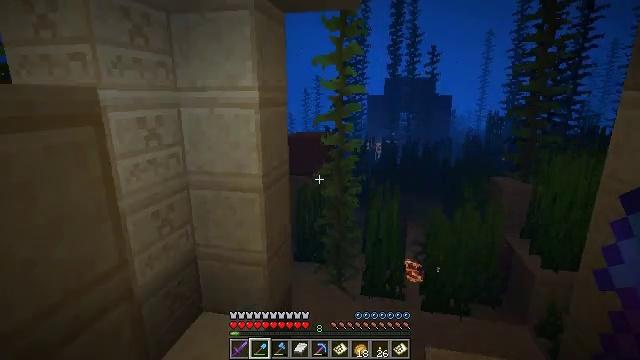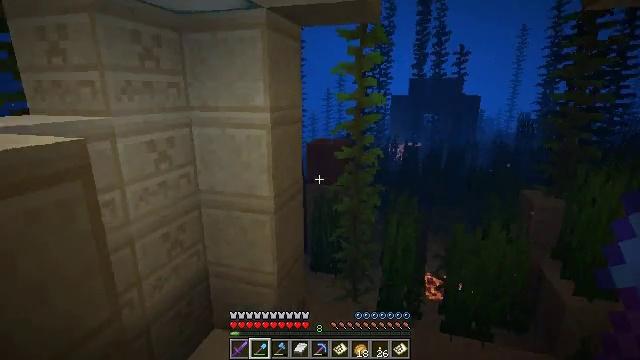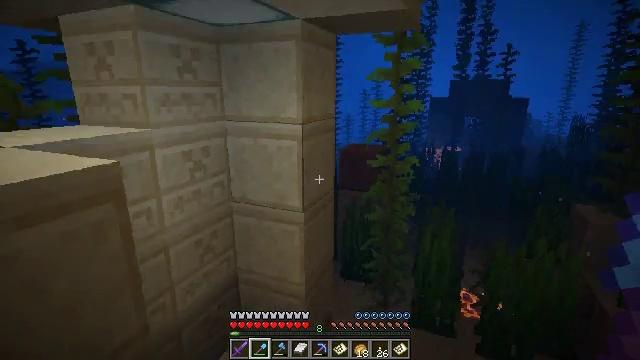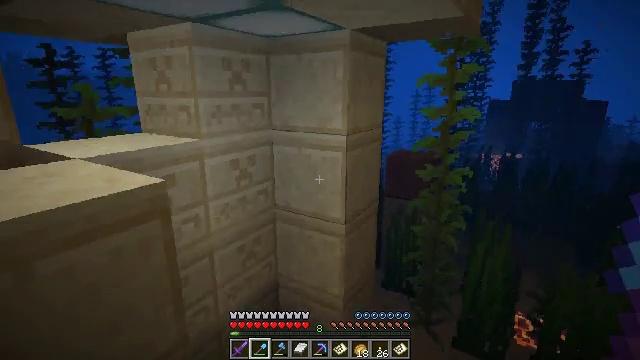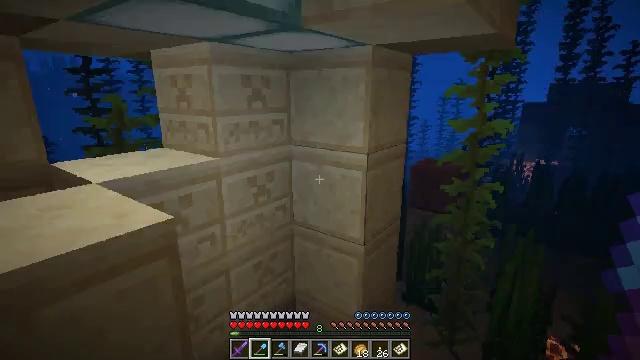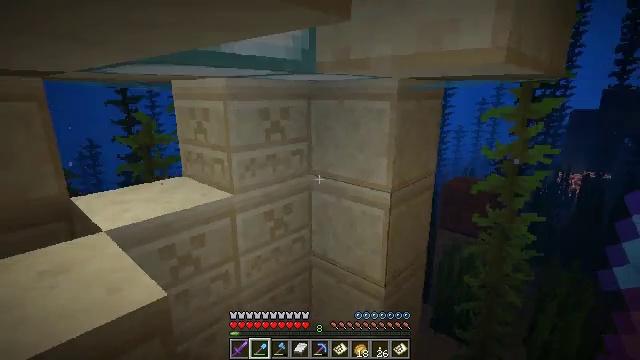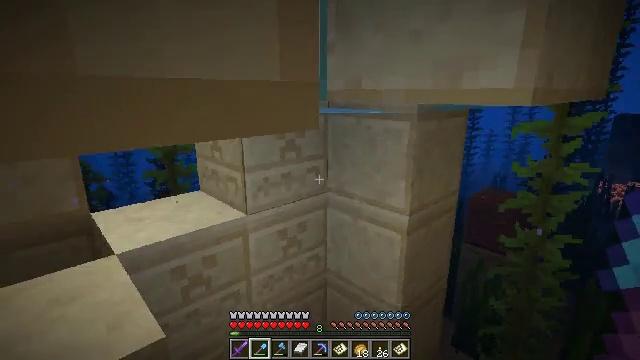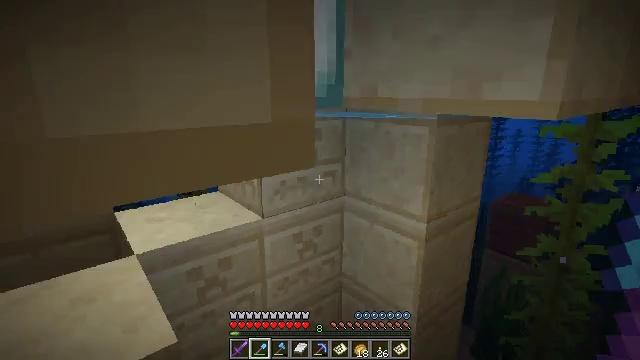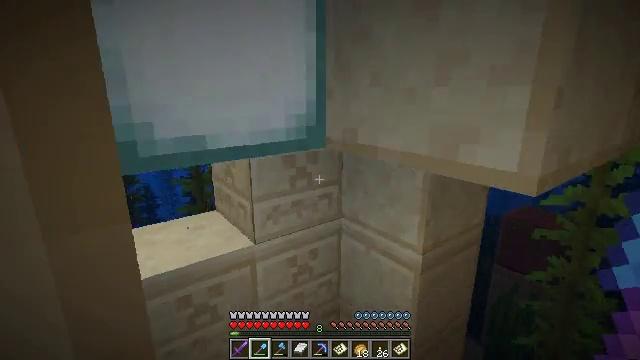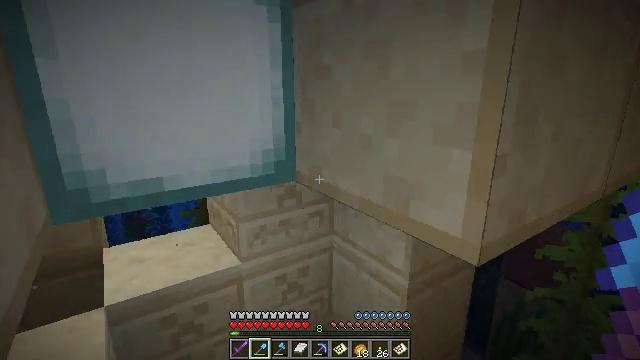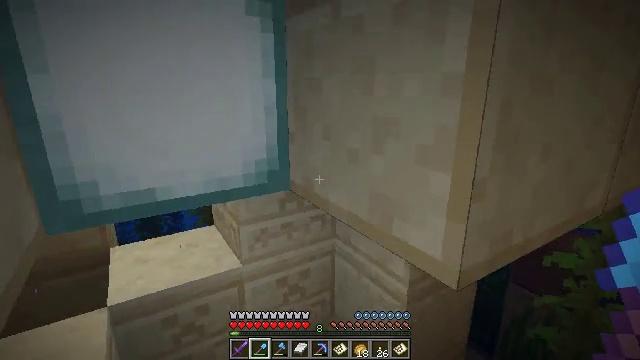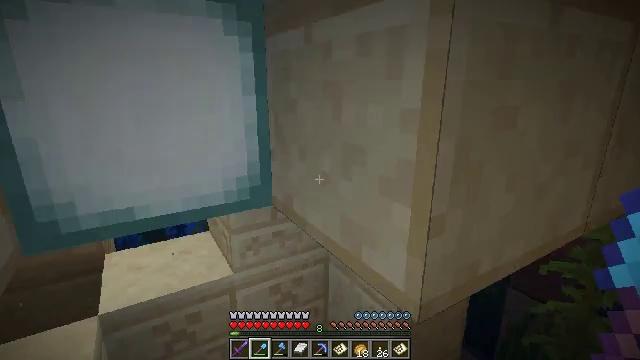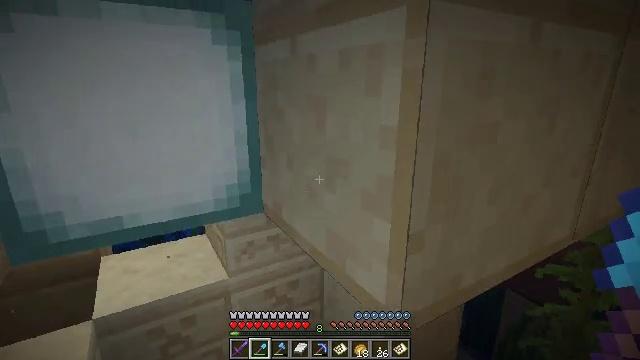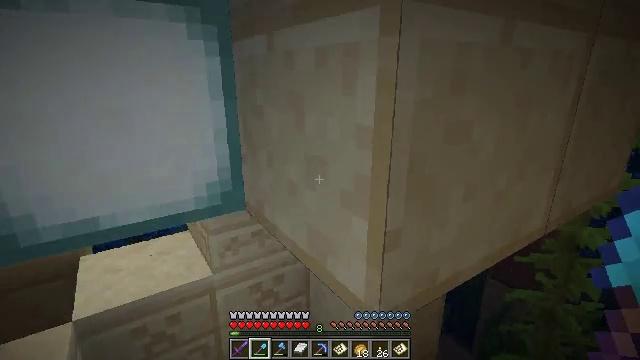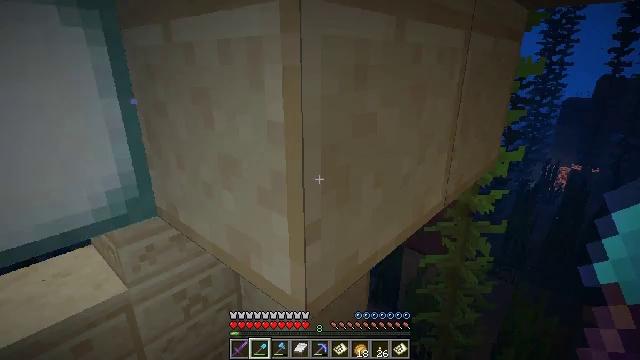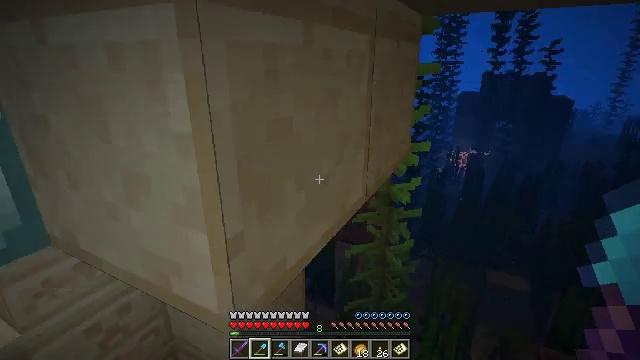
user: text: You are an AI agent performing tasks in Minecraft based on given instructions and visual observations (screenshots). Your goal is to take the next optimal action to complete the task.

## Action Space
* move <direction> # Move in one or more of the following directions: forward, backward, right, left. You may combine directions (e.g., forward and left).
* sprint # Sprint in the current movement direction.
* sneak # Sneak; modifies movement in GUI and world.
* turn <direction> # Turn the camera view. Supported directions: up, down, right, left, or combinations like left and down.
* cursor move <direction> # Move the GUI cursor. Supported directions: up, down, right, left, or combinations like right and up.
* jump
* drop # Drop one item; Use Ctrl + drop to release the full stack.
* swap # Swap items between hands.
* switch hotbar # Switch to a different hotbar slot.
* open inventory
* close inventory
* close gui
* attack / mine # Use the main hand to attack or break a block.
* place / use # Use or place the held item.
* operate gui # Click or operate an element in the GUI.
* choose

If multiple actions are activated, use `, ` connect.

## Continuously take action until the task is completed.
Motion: motion action
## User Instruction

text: Gather kelp plant by attacking it underwater.
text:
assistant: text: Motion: move forward, turn left, jump
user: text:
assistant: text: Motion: move forward, turn left, jump
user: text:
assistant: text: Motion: move forward, turn left, jump
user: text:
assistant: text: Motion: move forward, turn left, jump
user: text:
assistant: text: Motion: move forward and move right, turn left, jump
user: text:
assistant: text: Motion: move forward and move right, turn left, jump
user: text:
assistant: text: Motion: move forward and move right, turn left, jump
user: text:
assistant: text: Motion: move right, turn left
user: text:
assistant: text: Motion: move right, turn left
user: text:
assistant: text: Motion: turn left
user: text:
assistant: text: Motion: no_op
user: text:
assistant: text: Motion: no_op
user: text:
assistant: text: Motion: turn right and down
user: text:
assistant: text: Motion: turn right and down
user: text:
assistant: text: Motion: turn right
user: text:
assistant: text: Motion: turn right
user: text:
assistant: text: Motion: turn right and down
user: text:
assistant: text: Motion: turn right
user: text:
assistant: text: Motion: turn right
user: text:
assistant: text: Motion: turn right and down
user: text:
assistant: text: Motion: turn right and down
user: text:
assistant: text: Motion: turn right
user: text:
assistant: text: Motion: turn right
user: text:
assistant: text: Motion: turn right
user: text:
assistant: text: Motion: turn right
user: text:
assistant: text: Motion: turn right
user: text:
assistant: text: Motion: turn right and down
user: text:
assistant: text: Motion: turn right and down
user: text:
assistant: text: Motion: turn right and down
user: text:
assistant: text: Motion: turn right and down